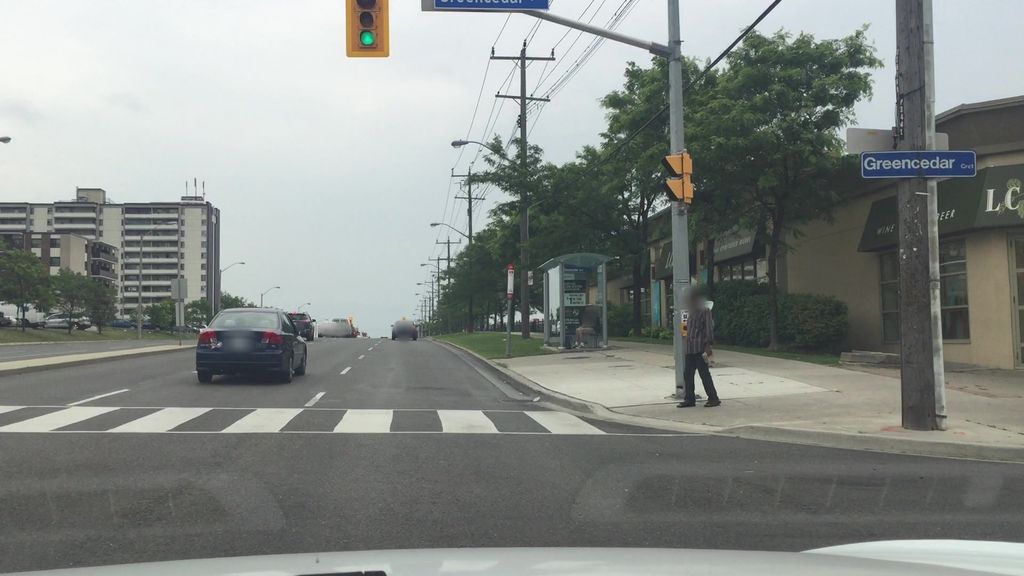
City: toronto